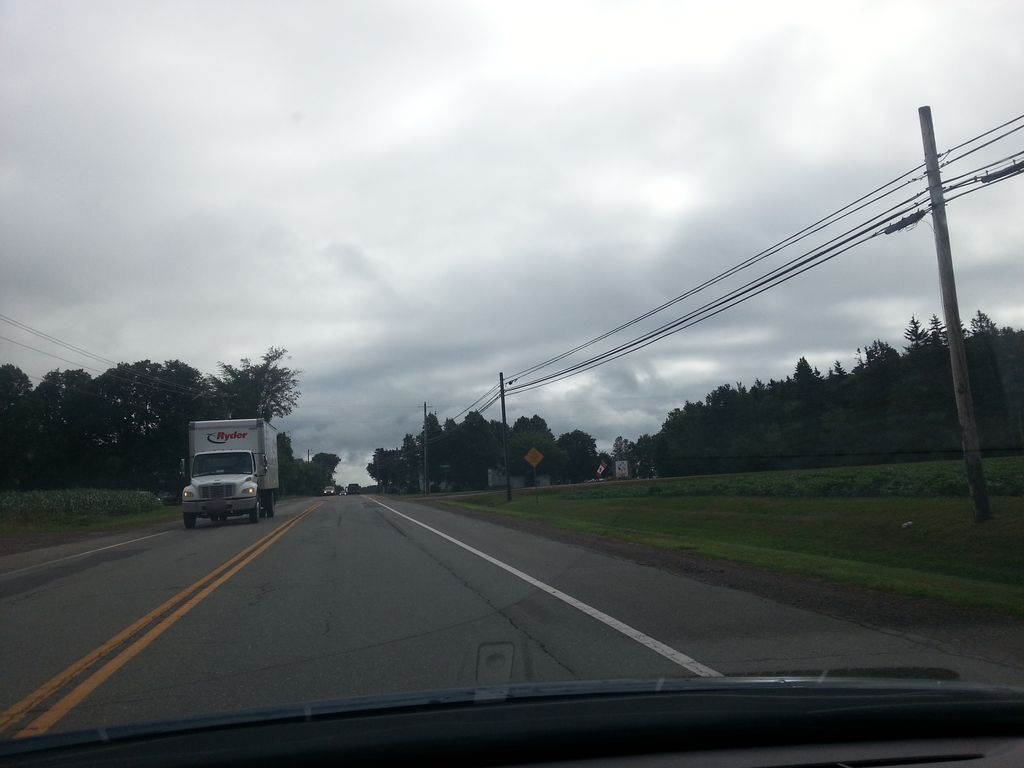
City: charlottetown